Question: Is there a good way of drawing a path (or even just a straight line) on an android canvas where the line is in one color, but outlined with another? Here's what I'm looking to draw:

...the purpose of course being that the line (in my case a dashed line) is easily visible on both a black and white background.
Thanks!
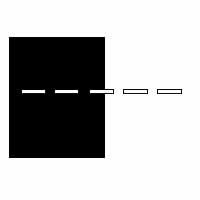
Answer: You should first draw a thicker line with the color of the border, over it, you draw another line, at a distance of 1px to every side of the other line, so it will cover the first line, but 1 keeping visible 1px around the second line. something like this:
'''
public void onDraw(Canvas canvas) {
float startX, startY, stopX, stopY;//remenber to inicialize them with actual values
int BORDER_COLOR, INNER_COLOR;//remenber to inicialize them with actual values
Paint paint = new Paint();
paint.setColor( BORDER_COLOR);
canvas.drawLine(startX, startY, stopX, stopY, paint);
paint.setColor( INNER_COLOR);
canvas.drawLine(startX+1, startY+1, stopX-1, stopY-1, paint);
}
'''